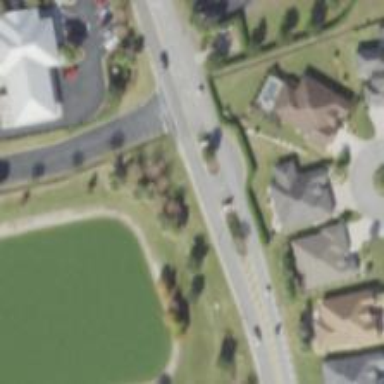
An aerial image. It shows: Tertiary road.